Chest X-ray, PA view. Patient: 70 years old, sex M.
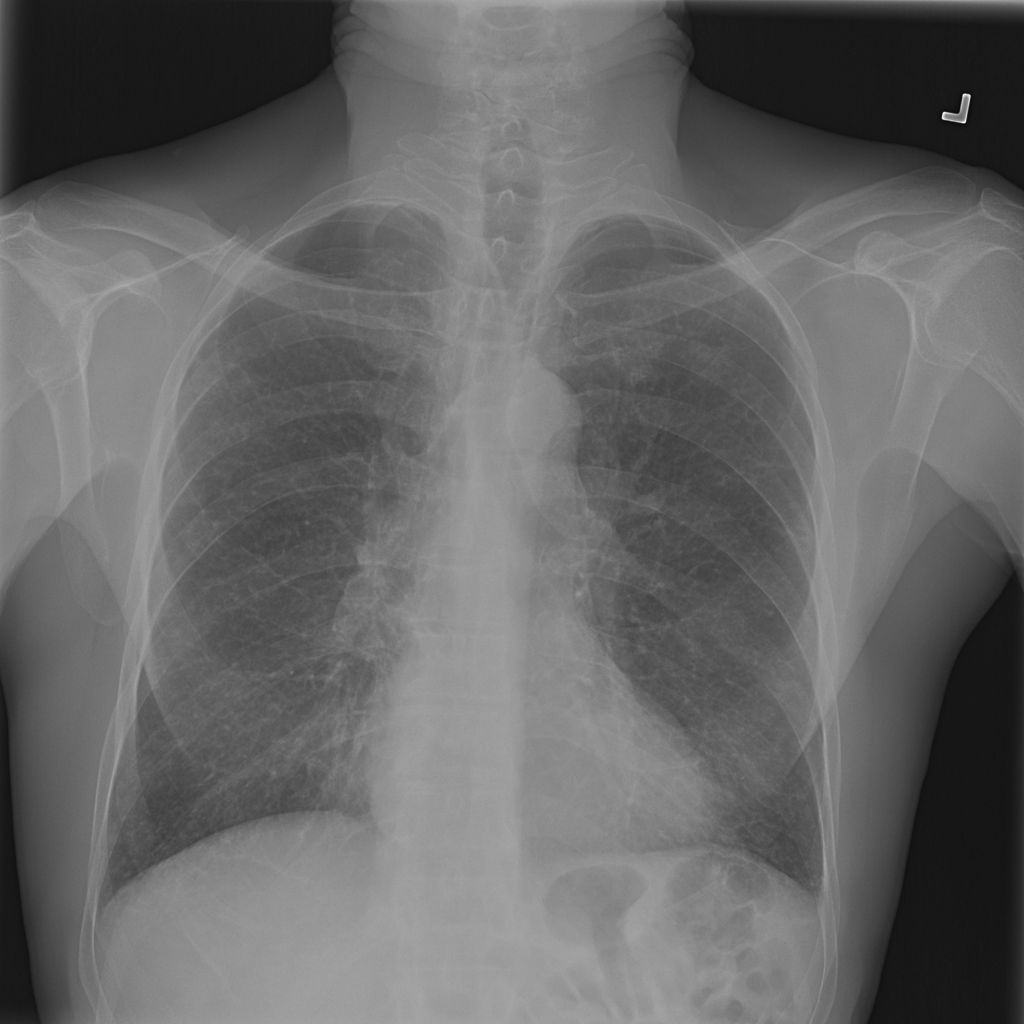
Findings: Nodule, Pleural_Thickening